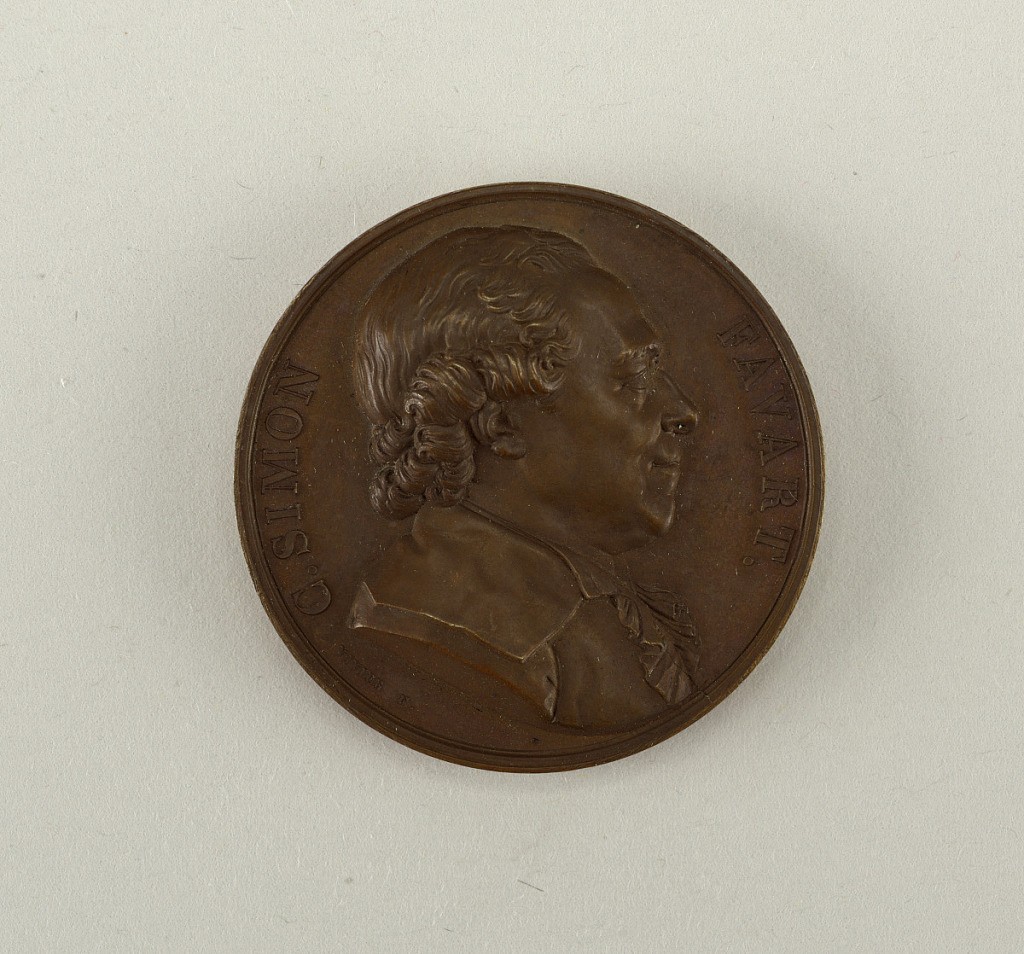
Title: Galerie métallique des grands hommes français (Great Men of France)
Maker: Matthias Nicoles Marie Vivier, French, 1793 - 1830
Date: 1818
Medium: Cast bronze
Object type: Medal
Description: Bust of C. Simon Farart.